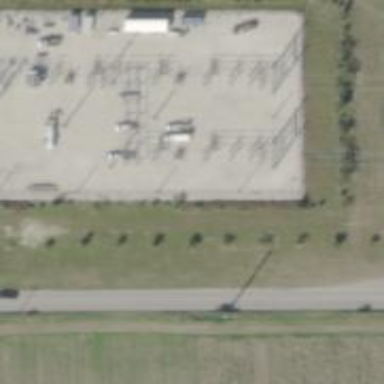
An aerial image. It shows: Switch used for power control.